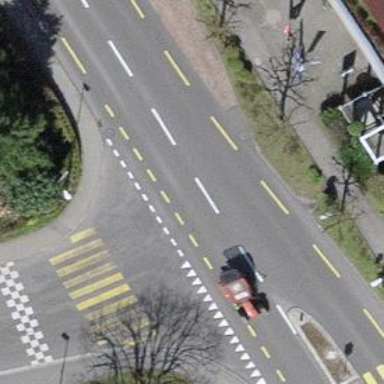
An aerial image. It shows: Road with "give way" sign.